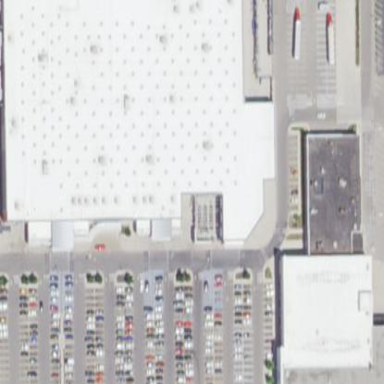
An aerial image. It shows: Retail building housing supermarket.